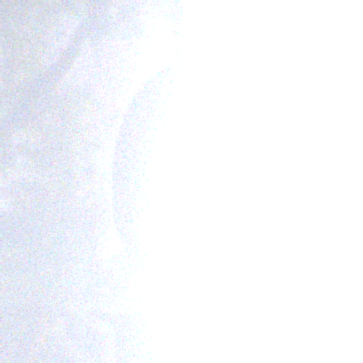
Verkehrszeichen: Geschwindigkeit30
Zusatzzeichen unten: ZeitangabenMitBeschraenkungAufWochentage3
Umgebung: Outdoor, Suburban
Tageszeit: Night
Wetter: PartlyCloudy
Licht: Artificial
Jahreszeit: NotSpecified
Kontrast: HighContrast